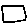
Label: square